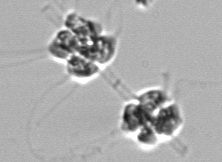
Label: Leptocylindrus_mediterraneus